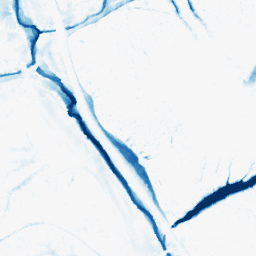
Category: morphological
Decomposition family: morphological_ellipse
Decomposition parameters: operation: closing
width: 20
height: 20
Upsampling method: bicubic_3x
Upsampling parameters: scale: 3
Upsampling scale: 3